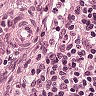
Metastatic tissue present: no